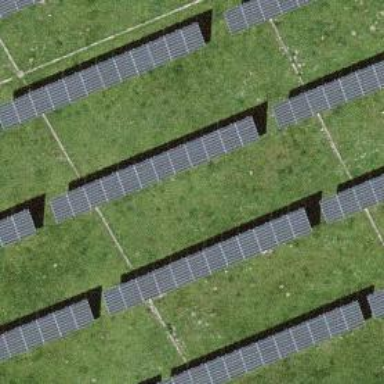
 consisting of solar photovoltaic panels."